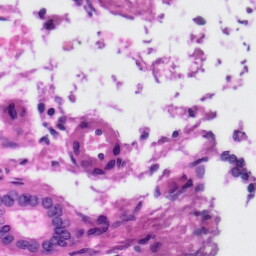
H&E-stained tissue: Liver